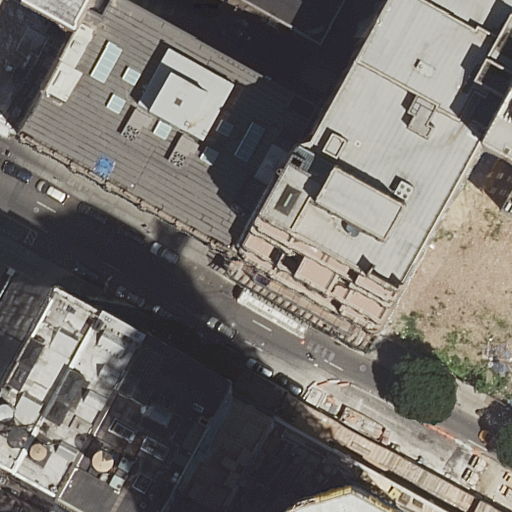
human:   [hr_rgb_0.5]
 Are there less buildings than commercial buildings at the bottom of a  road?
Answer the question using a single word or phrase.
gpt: no

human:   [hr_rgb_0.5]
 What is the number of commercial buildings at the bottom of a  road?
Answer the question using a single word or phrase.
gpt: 0

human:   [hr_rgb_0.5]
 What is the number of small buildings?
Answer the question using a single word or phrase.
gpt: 6

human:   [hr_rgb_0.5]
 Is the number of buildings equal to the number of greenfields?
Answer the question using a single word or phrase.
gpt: no

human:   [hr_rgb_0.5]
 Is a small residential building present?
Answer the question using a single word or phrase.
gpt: yes

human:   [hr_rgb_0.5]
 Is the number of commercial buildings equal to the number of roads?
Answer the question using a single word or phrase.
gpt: no

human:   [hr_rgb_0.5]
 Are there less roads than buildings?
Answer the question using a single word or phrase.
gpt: yes

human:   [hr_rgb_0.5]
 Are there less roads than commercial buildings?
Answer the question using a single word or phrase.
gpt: no

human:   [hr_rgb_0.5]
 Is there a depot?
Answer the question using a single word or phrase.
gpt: no

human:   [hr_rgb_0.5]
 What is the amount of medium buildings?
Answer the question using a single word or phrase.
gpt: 6

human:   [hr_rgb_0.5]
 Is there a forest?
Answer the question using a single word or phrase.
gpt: no

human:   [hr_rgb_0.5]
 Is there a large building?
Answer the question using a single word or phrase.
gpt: yes

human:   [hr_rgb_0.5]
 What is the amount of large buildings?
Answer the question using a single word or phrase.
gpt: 2

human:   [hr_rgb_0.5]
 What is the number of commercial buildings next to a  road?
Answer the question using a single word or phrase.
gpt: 1

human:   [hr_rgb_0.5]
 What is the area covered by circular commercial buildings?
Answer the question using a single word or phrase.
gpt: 0m2

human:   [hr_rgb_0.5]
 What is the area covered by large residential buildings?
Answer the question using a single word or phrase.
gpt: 4405m2

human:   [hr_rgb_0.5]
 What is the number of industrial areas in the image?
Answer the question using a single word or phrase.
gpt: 0

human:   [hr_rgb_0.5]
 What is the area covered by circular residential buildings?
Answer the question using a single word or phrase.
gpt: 0m2

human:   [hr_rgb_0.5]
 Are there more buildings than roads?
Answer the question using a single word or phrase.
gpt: yes

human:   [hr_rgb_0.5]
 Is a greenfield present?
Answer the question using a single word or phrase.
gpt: no

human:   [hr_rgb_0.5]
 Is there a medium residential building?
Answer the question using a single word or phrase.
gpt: yes

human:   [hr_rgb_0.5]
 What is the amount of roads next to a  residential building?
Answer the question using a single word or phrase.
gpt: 2

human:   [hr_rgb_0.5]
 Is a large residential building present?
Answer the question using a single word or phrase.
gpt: yes

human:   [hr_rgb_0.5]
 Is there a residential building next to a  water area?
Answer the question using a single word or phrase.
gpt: no

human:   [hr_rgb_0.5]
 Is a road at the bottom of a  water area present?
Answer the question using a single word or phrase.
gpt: no

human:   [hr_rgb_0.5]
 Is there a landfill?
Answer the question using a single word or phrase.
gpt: no

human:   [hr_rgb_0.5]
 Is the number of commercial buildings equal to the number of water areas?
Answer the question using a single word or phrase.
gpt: no

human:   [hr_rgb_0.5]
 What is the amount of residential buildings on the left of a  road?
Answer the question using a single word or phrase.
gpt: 7

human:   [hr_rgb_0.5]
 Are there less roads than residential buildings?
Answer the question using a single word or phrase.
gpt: yes

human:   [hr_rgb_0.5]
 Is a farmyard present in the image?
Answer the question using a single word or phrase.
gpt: no

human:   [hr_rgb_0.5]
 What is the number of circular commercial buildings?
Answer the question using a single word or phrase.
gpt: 0

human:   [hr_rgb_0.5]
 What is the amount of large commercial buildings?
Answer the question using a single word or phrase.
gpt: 0

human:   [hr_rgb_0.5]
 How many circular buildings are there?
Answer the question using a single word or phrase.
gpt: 0

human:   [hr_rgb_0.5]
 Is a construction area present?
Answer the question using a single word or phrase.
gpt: no

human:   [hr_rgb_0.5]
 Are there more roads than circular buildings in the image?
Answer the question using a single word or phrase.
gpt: yes

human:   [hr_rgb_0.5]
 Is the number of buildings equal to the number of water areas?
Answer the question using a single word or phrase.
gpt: no